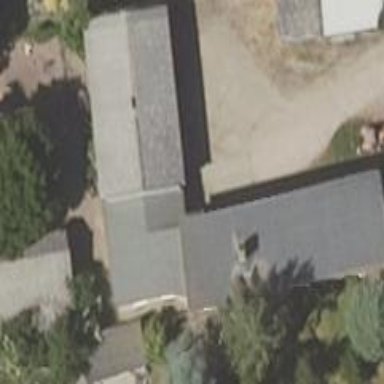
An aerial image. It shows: Simple and straightforward house.